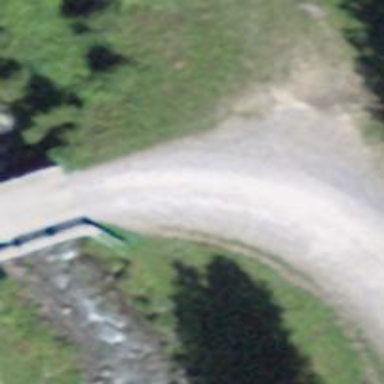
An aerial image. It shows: Gravel track on bridge with grade 3 tracktype.